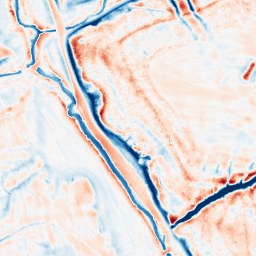
Category: edge_preserving
Decomposition family: bilateral
Decomposition parameters: d: 21
sigma_color: 150
sigma_space: 150
Upsampling method: edge_directed
Upsampling parameters: scale: 2
Upsampling scale: 2